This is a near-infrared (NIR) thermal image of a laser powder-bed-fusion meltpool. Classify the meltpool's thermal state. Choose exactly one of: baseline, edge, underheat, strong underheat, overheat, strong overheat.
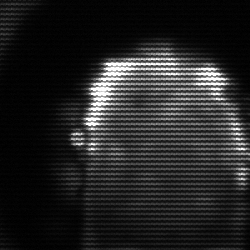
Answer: baseline